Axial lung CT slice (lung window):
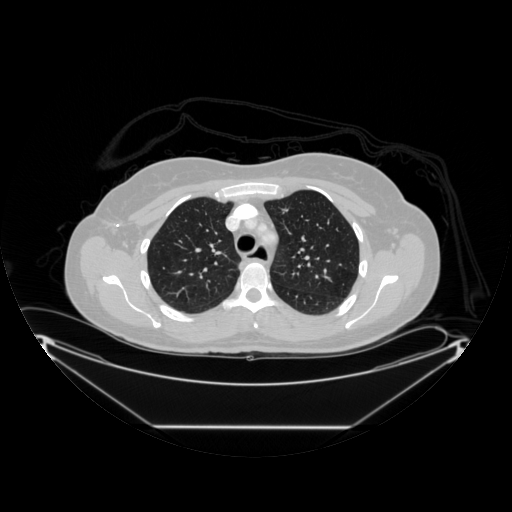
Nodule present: no